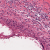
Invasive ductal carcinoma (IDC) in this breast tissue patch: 0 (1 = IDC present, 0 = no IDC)